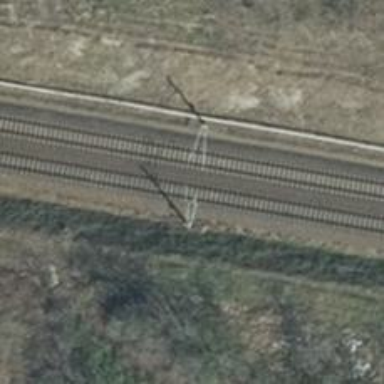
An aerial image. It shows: Milestone along the railway with catenary mast.